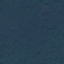
Land use / land cover: Forest